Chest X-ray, PA view. Patient: 32 years old, sex F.
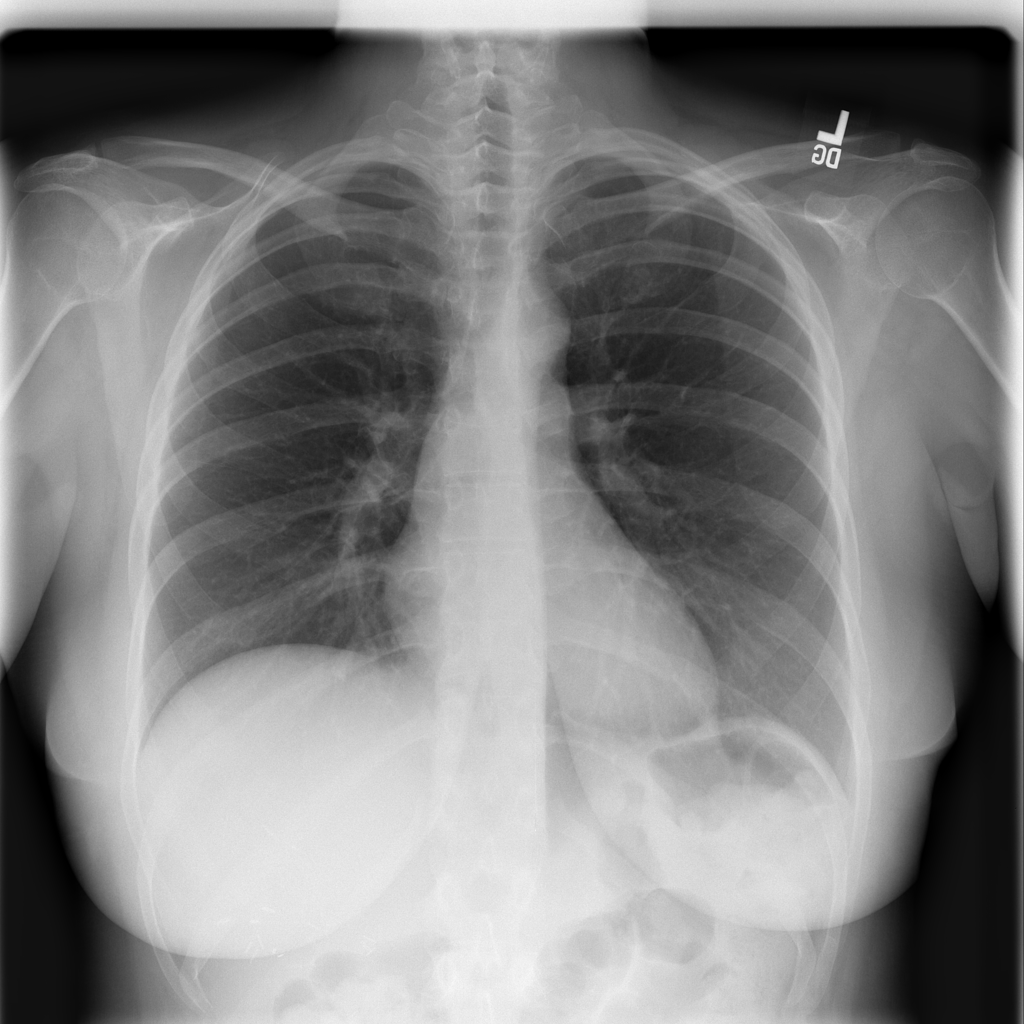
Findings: Infiltration